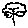
Label: tree